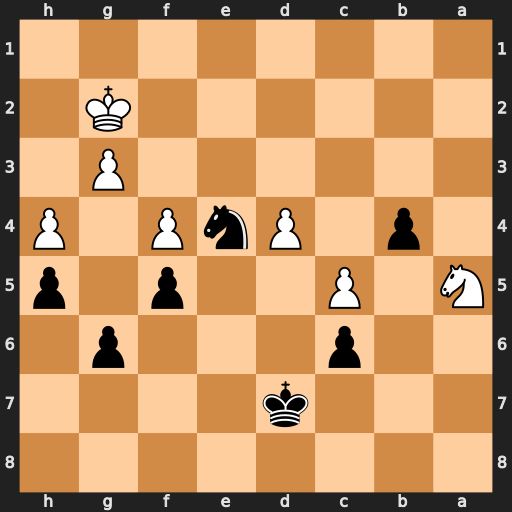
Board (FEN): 8/3k4/2p3p1/N1P2p1p/1p1PnP1P/6P1/6K1/8
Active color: b
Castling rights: -
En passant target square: -
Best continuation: Nd2 Kf2 b3 Nxb3 Nxb3